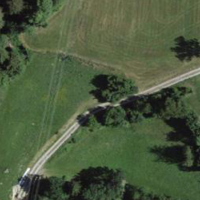
EUNIS habitat code: 24
Species observed at this site:
Sorbus aucuparia